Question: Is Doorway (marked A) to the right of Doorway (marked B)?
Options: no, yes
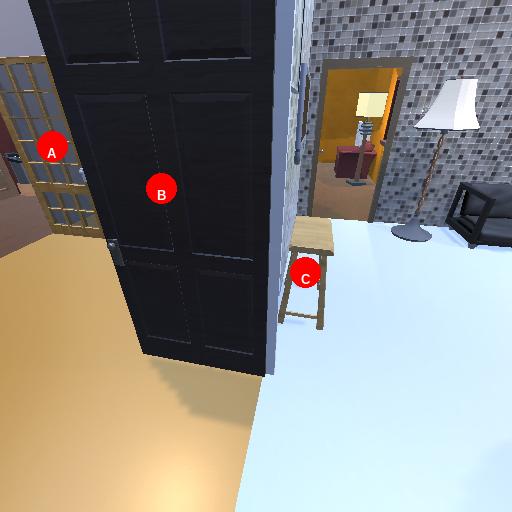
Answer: no